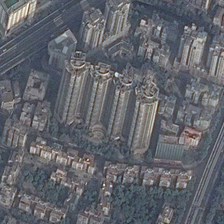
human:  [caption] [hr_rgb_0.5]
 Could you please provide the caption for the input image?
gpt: many tall buildings and some green trees are in a commercial area .

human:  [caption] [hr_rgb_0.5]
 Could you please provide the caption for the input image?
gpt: many tall buildings and some green trees are in a commercial area .

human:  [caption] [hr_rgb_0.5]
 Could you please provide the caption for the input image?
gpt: many tall buildings and some green trees are in a commercial area .

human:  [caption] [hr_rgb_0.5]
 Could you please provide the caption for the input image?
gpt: many tall buildings and some green trees are in a commercial area .

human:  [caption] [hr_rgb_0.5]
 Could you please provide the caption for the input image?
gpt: many tall buildings and some green trees are in a commercial area .